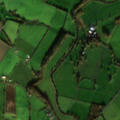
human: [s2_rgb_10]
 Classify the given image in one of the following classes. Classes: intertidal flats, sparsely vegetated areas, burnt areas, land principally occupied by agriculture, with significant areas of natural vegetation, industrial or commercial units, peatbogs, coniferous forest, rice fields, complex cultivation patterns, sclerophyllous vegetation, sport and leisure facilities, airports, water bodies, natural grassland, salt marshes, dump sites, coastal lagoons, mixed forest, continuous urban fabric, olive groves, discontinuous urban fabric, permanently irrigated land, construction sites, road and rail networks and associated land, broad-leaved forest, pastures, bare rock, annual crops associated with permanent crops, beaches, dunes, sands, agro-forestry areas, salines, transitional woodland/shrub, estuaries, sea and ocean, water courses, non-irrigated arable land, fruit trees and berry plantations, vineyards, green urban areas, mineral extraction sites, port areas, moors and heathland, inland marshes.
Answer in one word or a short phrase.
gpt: non-irrigated arable land, pastures